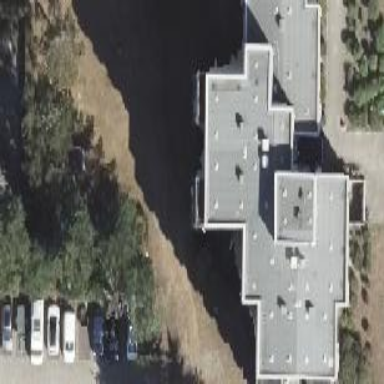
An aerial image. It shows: Flat-roofed apartment building.